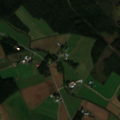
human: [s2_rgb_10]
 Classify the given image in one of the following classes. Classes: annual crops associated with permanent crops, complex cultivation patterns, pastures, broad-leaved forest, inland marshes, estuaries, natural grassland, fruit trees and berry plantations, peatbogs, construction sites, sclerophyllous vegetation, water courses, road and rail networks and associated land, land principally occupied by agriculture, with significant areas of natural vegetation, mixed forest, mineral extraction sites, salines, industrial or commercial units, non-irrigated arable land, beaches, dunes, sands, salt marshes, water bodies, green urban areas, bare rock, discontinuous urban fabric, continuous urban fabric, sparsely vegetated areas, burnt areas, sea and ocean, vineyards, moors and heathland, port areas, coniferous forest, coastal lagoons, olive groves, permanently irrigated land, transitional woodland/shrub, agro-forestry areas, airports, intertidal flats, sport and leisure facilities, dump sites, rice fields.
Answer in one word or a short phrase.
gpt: non-irrigated arable land, land principally occupied by agriculture, with significant areas of natural vegetation, coniferous forest